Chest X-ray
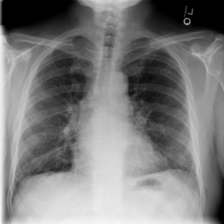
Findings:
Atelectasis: negative
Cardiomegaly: negative
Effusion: negative
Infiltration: positive
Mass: negative
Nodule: positive
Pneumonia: negative
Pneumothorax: negative
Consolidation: negative
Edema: negative
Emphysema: negative
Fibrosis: negative
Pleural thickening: negative
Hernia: negative